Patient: sex M, age 48
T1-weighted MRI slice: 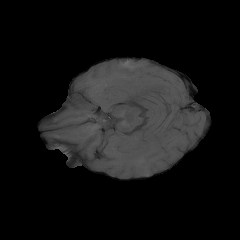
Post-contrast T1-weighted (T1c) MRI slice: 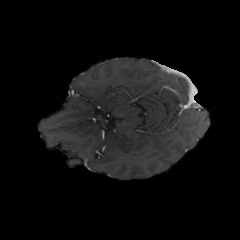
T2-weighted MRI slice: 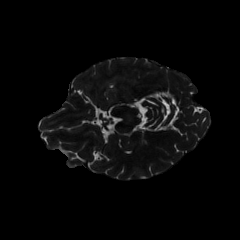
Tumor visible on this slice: yes
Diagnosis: Glioblastoma, IDH-wildtype
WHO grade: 4